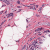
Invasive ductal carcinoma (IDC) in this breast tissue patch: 1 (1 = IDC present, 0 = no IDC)